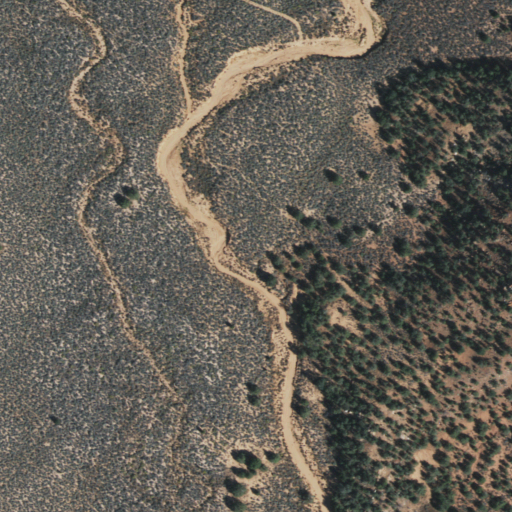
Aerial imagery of valley in Arizona named Cottonwood Canyon containing shrub and evergreen forest